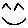
Label: smiley face